Question: I'm using the Bing.Maps SDK for Windows 8.1 (Version 1.313.825.0 from 2014-02-05, according to Visual Studio the extension manager) to display a map.
I'd like to move the MapType selection control:

The control is shown in the upper left corner. I would like to move it to another corner or hide it altogether.
The map has properties that allow positioning the logo, copyright and legend. However, I could not find a configuration setting that allows moving or hiding this control.
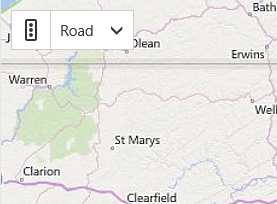
Answer: Set:
'ShowNavigationBar="False"'